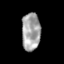
Tissue: skin
Cell type: Epithelial cells
Senescence score: 0.2612
Nuclear area (px): 685
Mean DAPI intensity: 165.02